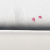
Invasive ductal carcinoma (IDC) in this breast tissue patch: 0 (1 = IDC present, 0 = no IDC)